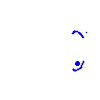
Particle: pion